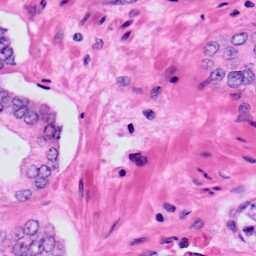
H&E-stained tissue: Prostate